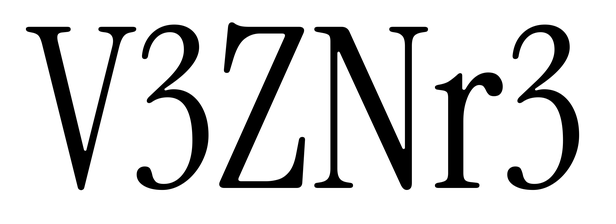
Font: InstrumentSerif-Regular